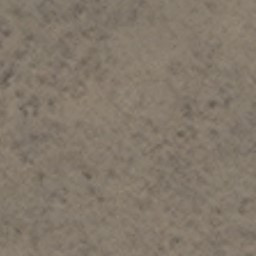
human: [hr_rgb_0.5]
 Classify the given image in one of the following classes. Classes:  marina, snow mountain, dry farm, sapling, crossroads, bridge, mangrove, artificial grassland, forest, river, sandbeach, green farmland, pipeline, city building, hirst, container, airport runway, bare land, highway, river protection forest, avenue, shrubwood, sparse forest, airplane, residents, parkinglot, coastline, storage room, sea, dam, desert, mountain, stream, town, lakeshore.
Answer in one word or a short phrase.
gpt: bare land